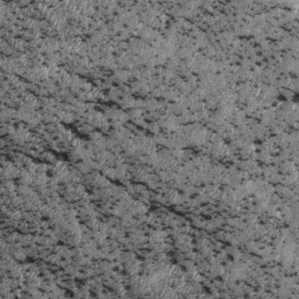
Label: frost